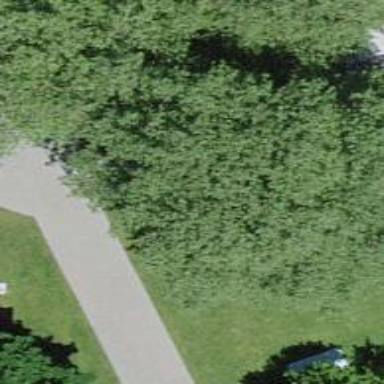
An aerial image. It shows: Single tag "natural: tree."